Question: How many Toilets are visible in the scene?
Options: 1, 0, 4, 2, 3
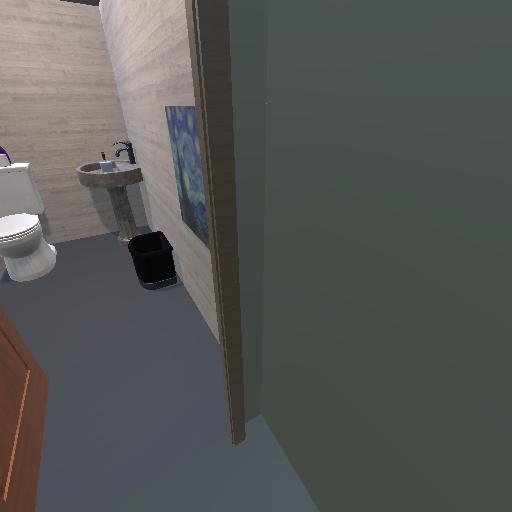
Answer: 1